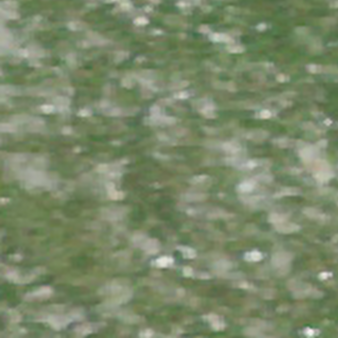
Label: other